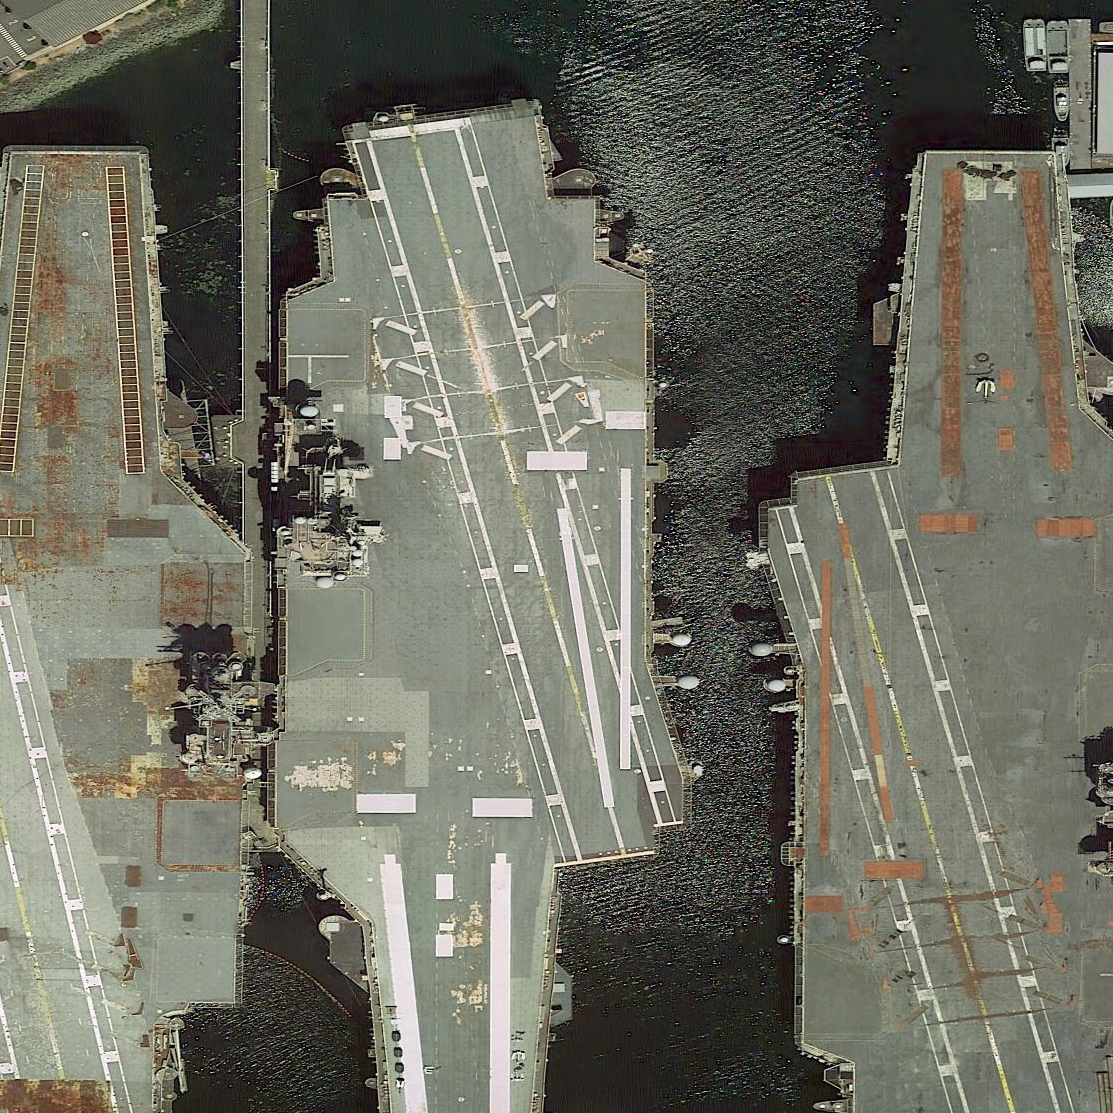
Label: aircraft_carrier